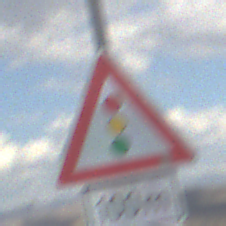
Verkehrszeichen: Lichtzeichenanlage
Zusatzzeichen unten: Entfernungsangaben1
Umgebung: Outdoor, Nature
Tageszeit: Midday
Wetter: PartlyCloudy
Licht: Natural
Jahreszeit: NotSpecified
Kontrast: LowContrast